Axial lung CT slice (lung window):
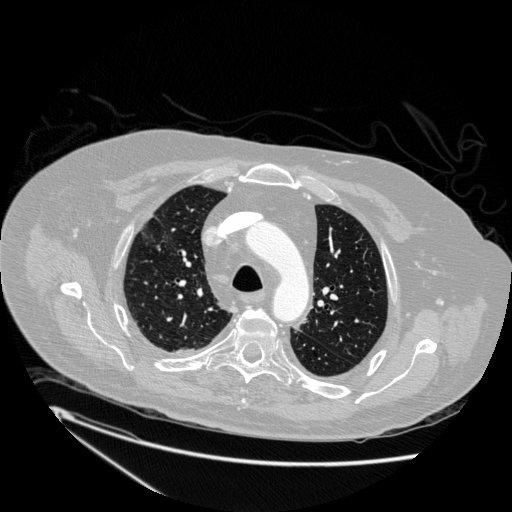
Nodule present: no